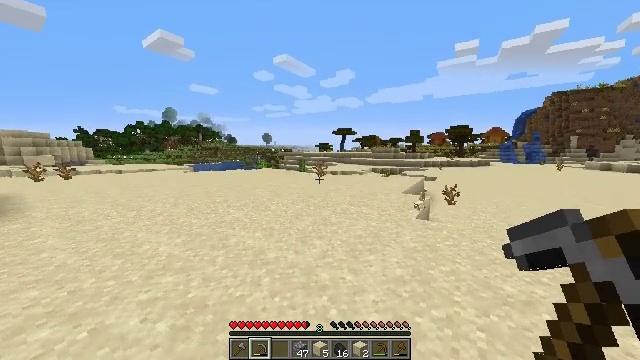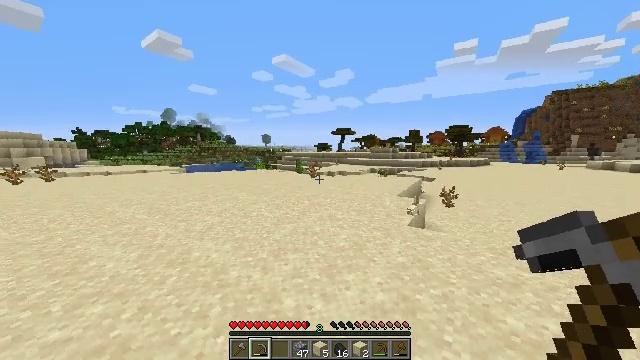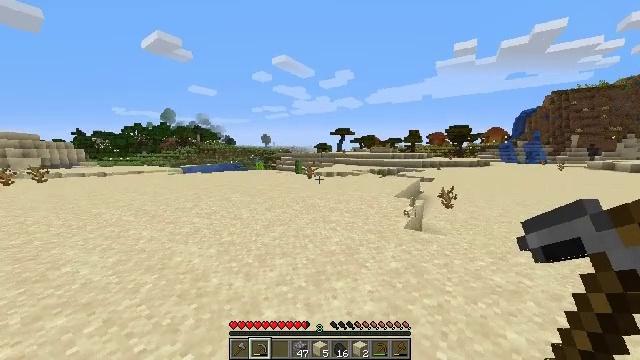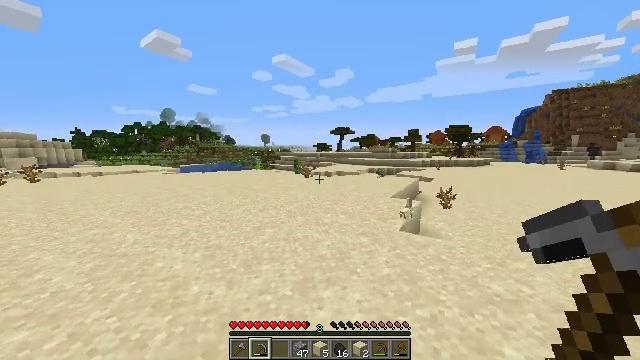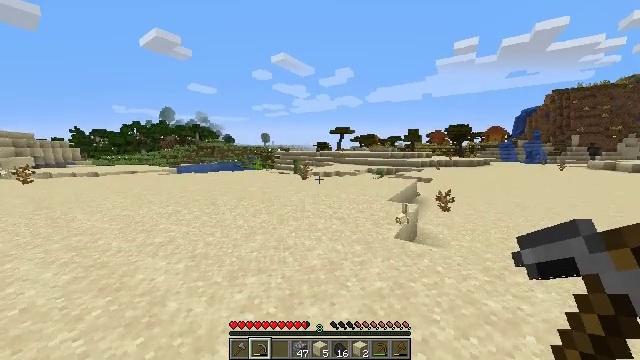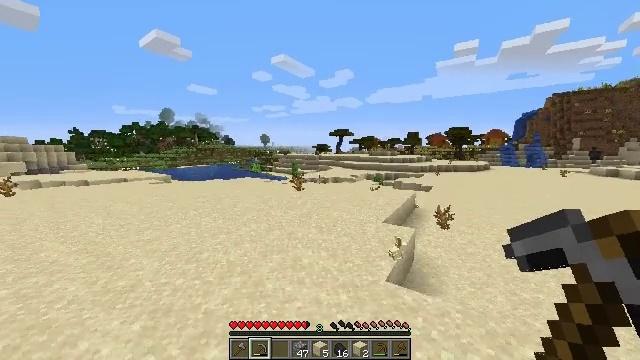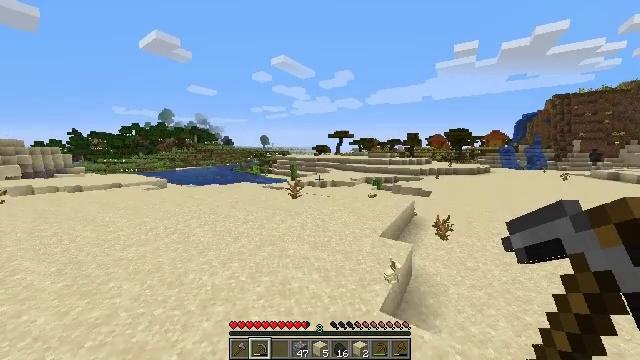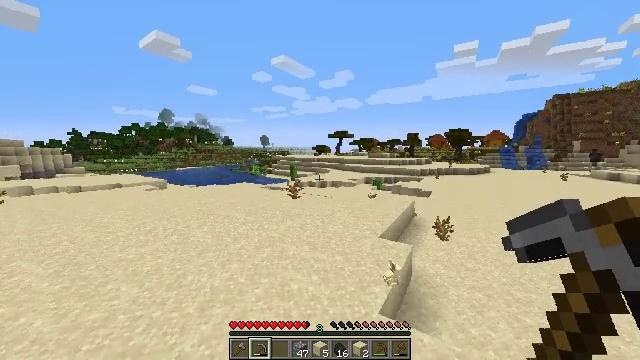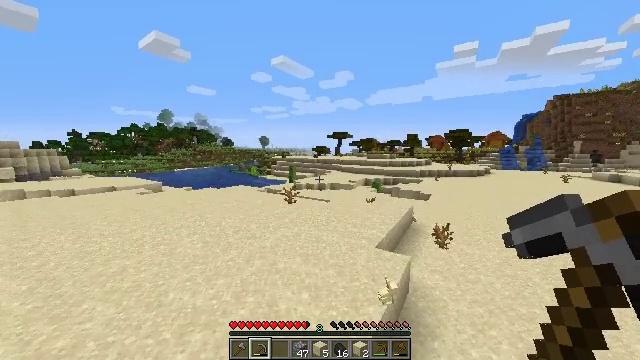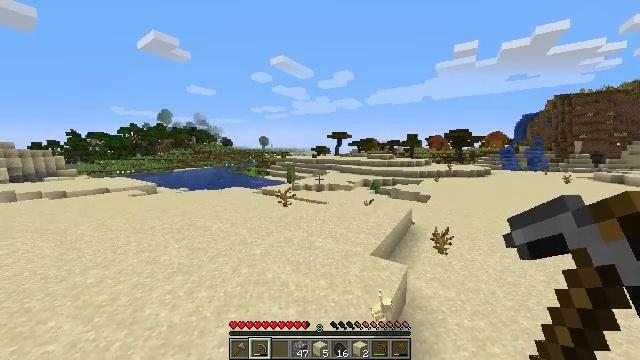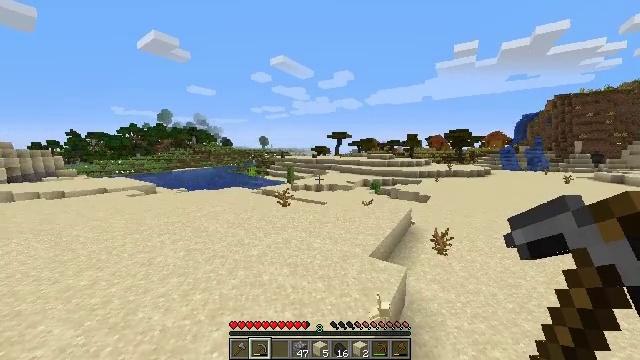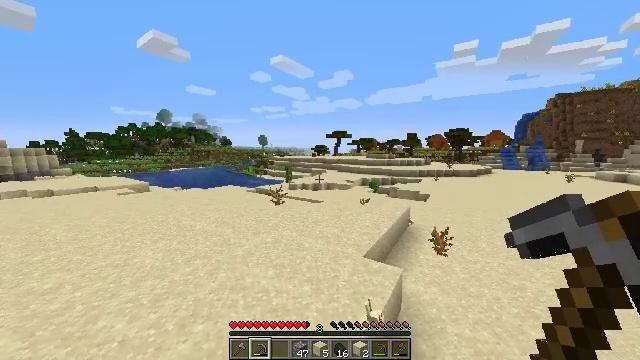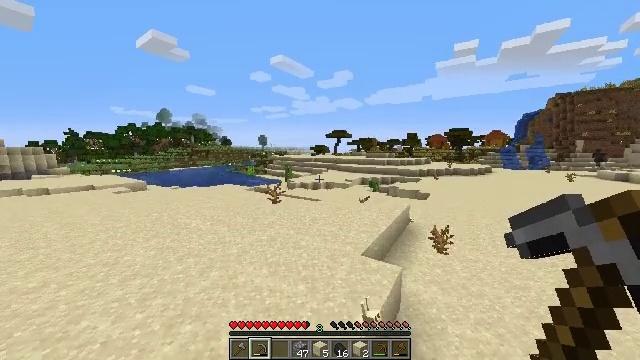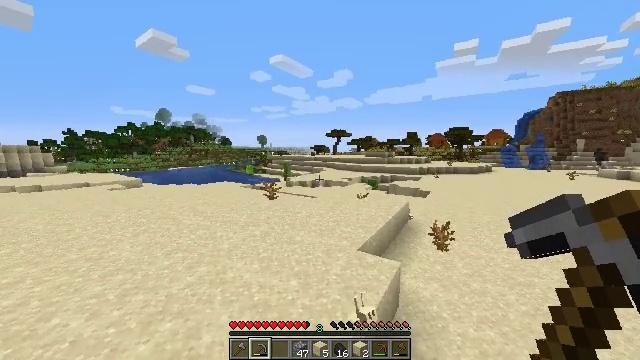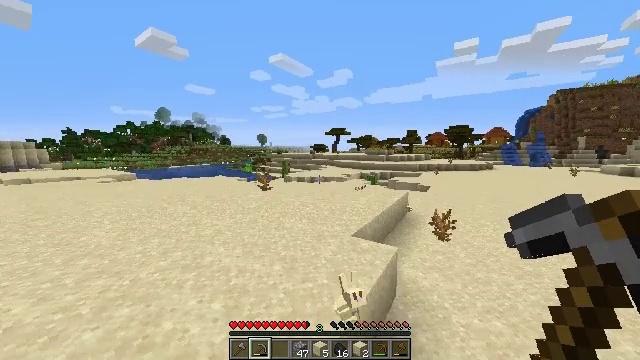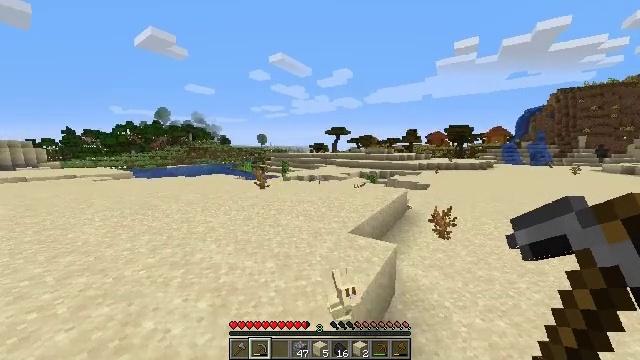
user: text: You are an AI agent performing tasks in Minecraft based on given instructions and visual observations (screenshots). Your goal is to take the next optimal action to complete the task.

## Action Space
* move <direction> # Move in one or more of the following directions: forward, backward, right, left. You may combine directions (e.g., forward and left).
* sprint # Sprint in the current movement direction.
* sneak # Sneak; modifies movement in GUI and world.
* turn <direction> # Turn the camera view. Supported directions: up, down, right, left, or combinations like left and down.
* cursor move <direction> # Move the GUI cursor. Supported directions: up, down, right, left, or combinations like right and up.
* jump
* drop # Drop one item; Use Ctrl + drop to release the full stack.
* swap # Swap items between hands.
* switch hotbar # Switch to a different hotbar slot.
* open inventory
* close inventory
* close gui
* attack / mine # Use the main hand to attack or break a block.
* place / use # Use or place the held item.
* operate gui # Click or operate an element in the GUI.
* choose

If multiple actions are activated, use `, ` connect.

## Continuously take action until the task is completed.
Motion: motion action
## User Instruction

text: Gather hay blocks from the farm.
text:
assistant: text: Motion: move forward and move right
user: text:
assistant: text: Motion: move forward and move right
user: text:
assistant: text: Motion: move forward and move right
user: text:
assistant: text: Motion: move forward and move right, jump
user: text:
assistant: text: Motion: move forward and move right, jump
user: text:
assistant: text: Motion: move forward and move right, jump
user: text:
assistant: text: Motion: move forward and move right, jump
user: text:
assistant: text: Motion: move forward and move right
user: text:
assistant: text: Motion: move forward and move right
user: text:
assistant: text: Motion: move forward and move right
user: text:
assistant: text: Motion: move forward
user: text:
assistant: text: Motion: move forward
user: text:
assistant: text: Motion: move forward and move right
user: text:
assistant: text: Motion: move forward and move right
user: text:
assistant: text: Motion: move forward and move right
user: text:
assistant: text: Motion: move forward and move right
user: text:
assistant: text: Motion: move forward and move right, jump
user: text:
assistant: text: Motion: move forward and move right, jump
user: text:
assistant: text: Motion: move forward and move right, jump
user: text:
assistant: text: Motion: move forward and move right, jump
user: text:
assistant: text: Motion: move forward and move right, jump
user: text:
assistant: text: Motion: move forward and move right
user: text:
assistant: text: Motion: move forward and move right
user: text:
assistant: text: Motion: move forward and move right
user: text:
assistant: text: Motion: move forward and move right
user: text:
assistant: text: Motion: move forward and move right
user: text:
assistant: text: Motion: move forward and move right
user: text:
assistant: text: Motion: move forward and move right
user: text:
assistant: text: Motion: move forward and move right
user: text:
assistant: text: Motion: move forward and move right